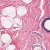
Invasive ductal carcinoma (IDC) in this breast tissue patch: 0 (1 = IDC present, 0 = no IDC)